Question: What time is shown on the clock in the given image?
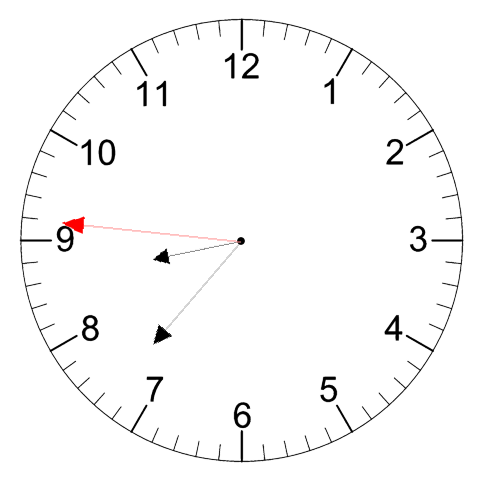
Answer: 08:36:46